Field crop: maize
Growth stage: 2
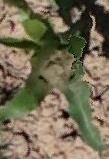
Species: maize